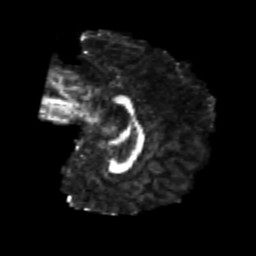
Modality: FA
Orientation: sagittal
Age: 21
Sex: male
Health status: healthy
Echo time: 0.074 s